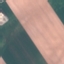
Land use / land cover class: AnnualCrop